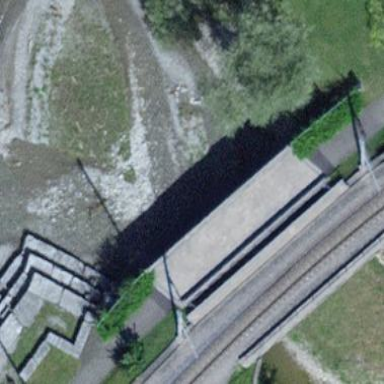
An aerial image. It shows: Beam bridge structure.